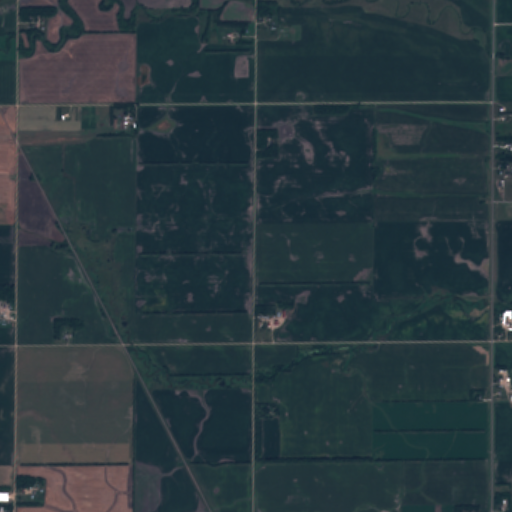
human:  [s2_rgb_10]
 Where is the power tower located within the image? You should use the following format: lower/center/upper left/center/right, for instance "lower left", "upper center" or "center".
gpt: The power tower is located in the upper of the image.
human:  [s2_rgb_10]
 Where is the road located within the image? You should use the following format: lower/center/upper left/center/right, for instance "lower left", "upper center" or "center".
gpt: There is no road in the image.